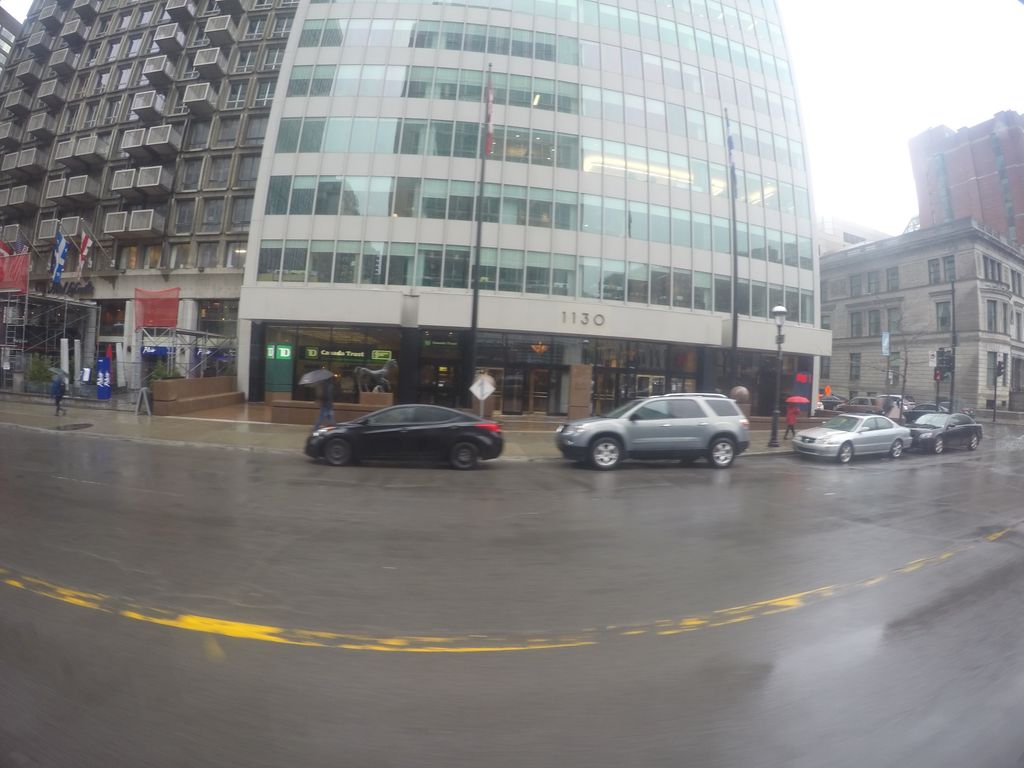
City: montreal